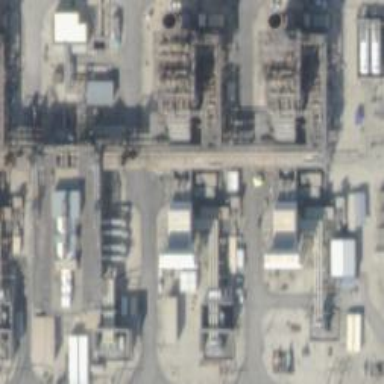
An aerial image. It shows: Gas turbine generator powered by gas.